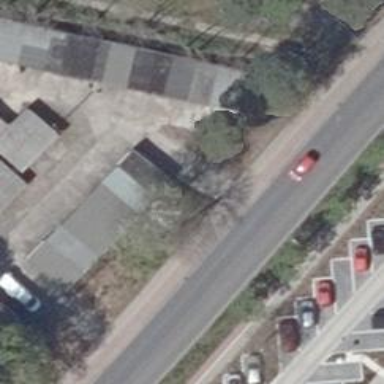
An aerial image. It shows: Garage building.